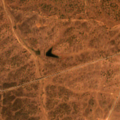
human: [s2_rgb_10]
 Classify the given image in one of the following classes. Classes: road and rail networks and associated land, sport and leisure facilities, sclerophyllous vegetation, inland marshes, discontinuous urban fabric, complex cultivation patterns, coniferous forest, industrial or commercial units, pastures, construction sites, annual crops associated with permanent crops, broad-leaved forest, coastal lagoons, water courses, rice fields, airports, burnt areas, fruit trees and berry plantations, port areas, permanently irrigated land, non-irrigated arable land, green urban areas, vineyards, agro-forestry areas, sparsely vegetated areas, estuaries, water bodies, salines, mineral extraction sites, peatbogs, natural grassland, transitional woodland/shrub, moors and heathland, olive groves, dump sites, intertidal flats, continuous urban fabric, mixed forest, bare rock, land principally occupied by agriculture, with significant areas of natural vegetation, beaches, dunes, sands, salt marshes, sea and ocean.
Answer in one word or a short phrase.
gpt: agro-forestry areas, broad-leaved forest